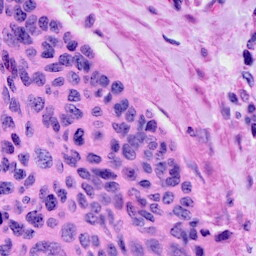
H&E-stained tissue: Cervix